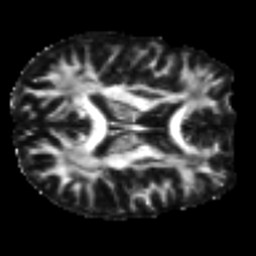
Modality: FA
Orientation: axial
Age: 26
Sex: male
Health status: ill
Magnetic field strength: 3 T
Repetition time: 9 s
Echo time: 0.093 s